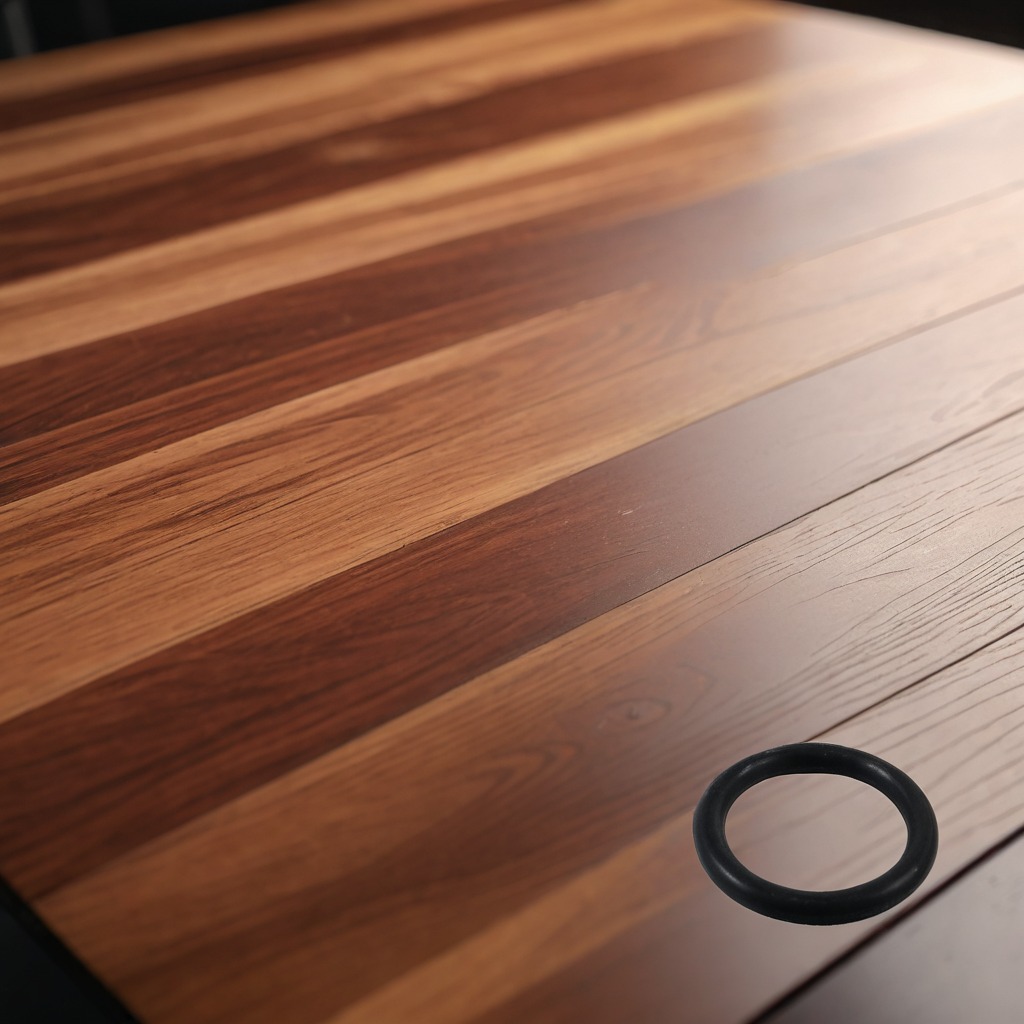
A rubber O-ring is lying on a wooden table in a carpentry studio.